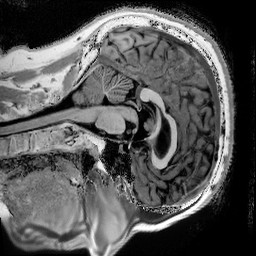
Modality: T1w
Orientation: sagittal
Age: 52
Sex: male
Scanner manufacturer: siemens
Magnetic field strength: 3 T
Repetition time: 5 s
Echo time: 0.00298 s